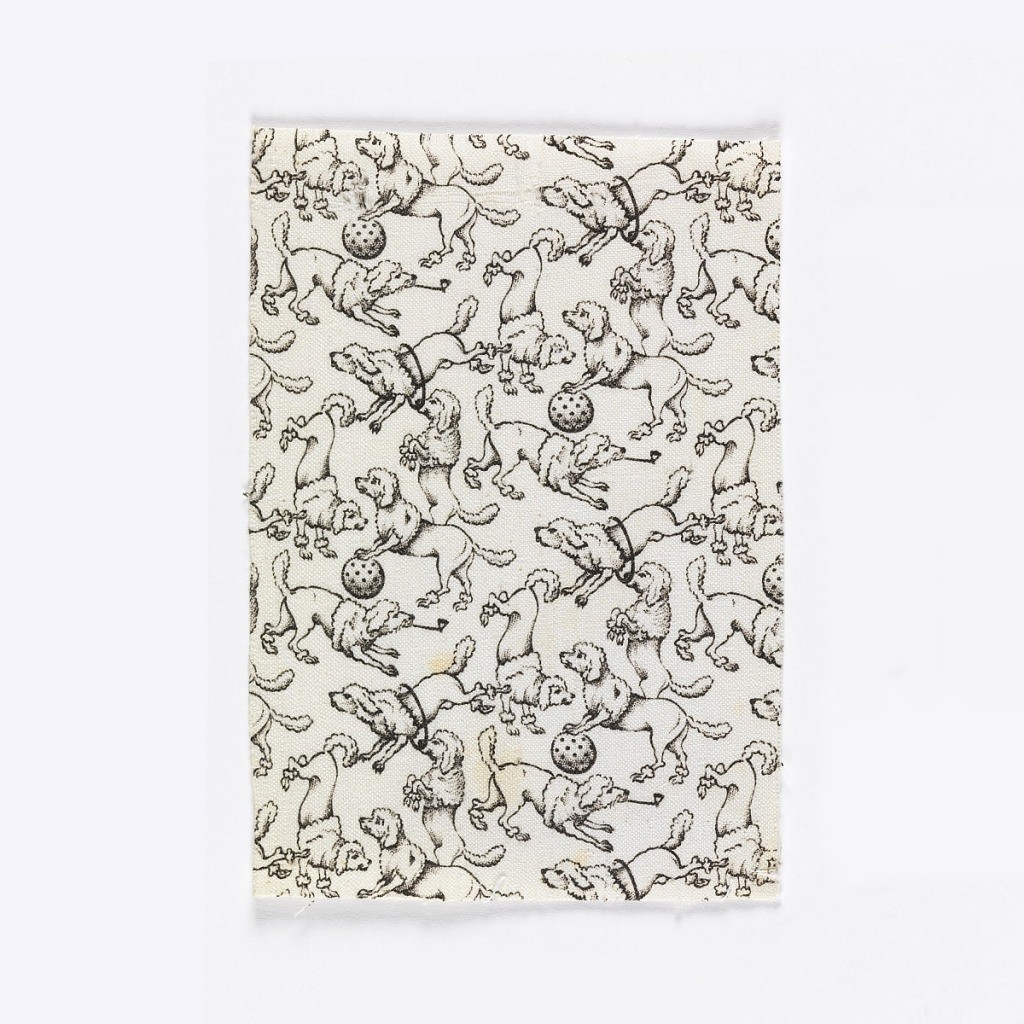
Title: Sample
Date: late 19th century
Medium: cotton Technique: printed on plain weave
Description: Woven cotton printed in black on white ground showing a pattern of poodles in a variety of playful poses.